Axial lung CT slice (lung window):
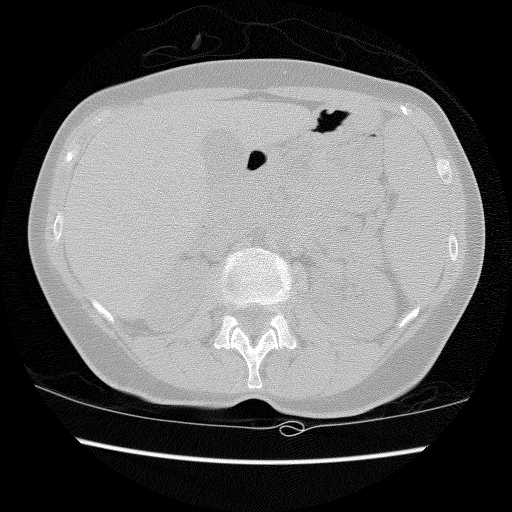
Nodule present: no